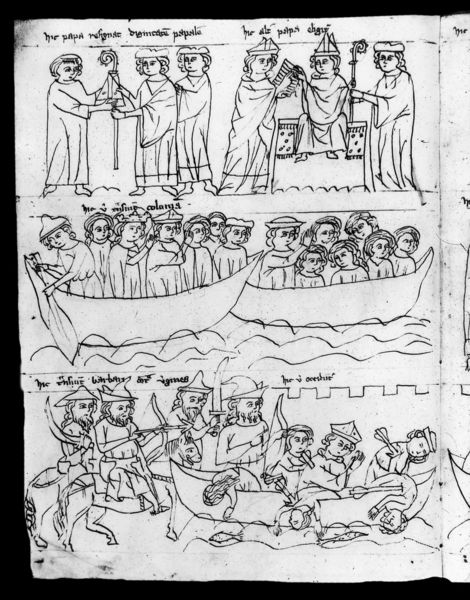
Titel: Krumauer Bildcodex
Institution: Wien, Österreichische Nationalbibliothek
Schlagwörter: wasser, boote, stab, mauer, schlacht, bischof, krieger